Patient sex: M
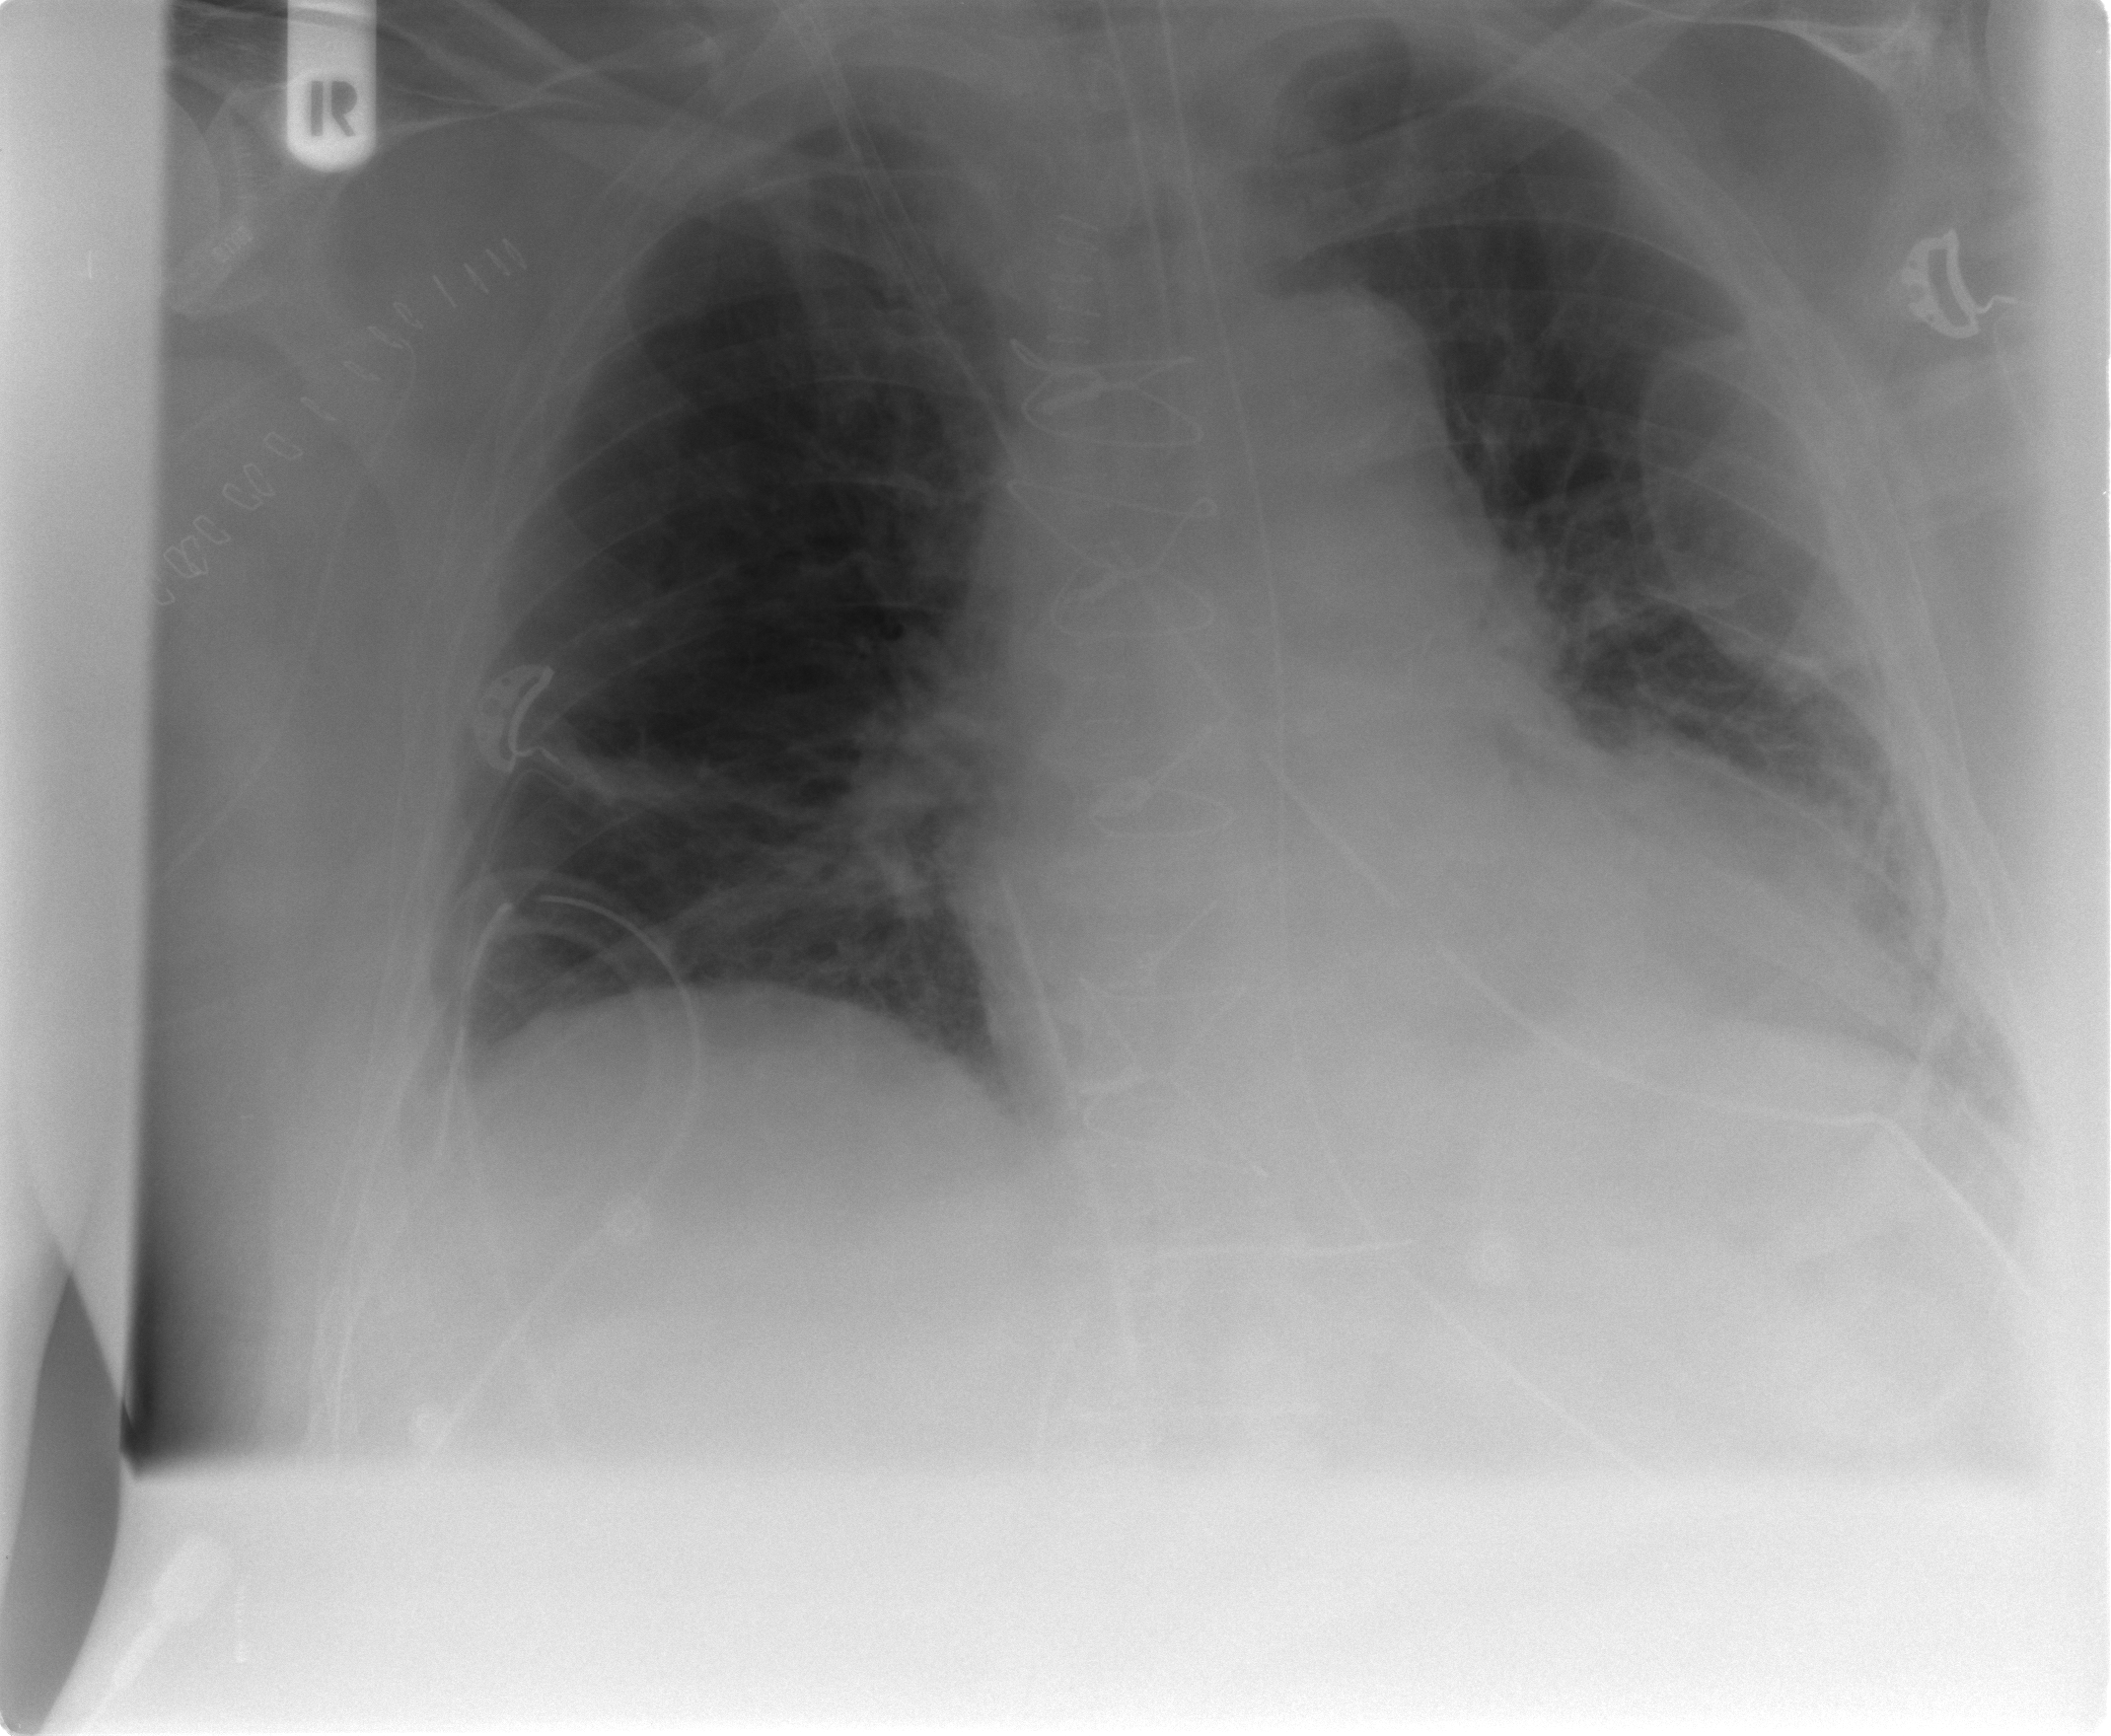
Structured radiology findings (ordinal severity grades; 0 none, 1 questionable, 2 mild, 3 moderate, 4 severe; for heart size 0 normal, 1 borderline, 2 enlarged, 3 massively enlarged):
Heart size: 2
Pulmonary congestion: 2
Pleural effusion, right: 0
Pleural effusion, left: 1
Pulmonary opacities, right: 0
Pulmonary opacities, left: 0
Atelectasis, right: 2
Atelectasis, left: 2